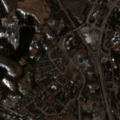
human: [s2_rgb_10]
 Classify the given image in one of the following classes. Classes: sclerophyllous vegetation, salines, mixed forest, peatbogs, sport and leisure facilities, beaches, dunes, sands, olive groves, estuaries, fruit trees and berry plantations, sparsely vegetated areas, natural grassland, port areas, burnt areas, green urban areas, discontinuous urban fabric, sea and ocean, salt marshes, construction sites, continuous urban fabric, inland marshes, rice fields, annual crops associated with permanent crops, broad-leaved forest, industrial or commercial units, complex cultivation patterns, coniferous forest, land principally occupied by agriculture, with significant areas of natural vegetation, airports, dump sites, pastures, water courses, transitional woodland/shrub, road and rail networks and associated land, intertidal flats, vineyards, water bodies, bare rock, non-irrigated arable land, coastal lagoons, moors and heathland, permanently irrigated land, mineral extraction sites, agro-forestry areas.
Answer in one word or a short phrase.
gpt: discontinuous urban fabric, industrial or commercial units, land principally occupied by agriculture, with significant areas of natural vegetation, broad-leaved forest, mixed forest